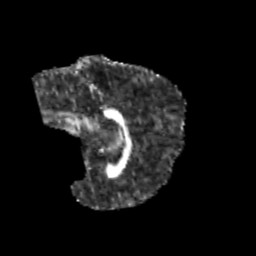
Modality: FA
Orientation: sagittal
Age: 10
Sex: male
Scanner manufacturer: siemens
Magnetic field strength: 3 T
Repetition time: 3.8 s
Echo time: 0.07 s